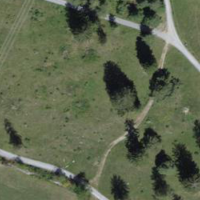
EUNIS habitat code: 52
Species observed at this site:
Lysandra coridon
Boloria dia
Colias hyale
Vanessa atalanta
Misumena vatia